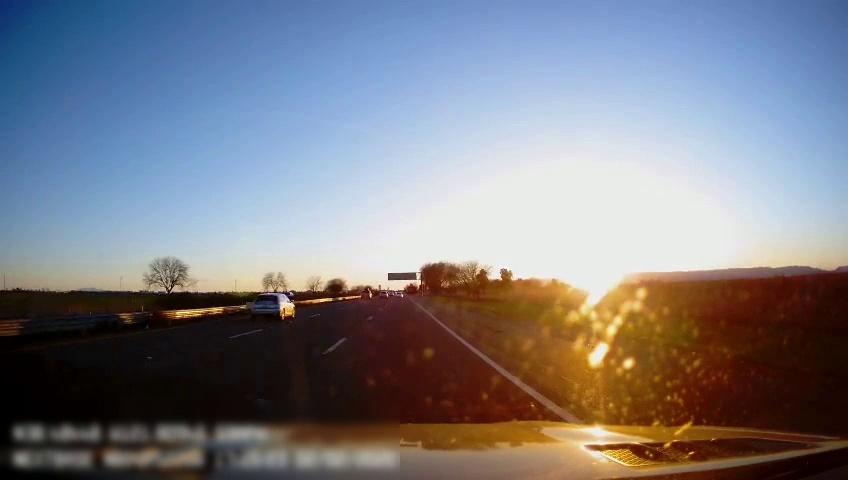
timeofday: Day
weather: Sunny
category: Drivable Space
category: Vehicles | SUV
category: Vehicles | SUV
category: Lanes | Alternate Lane
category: Lanes | Alternate Lane
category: Lanes | Current Lane
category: Lanes | Alternate Lane
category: Traffic | Signs